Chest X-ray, PA view. Patient: 64 years old, sex M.
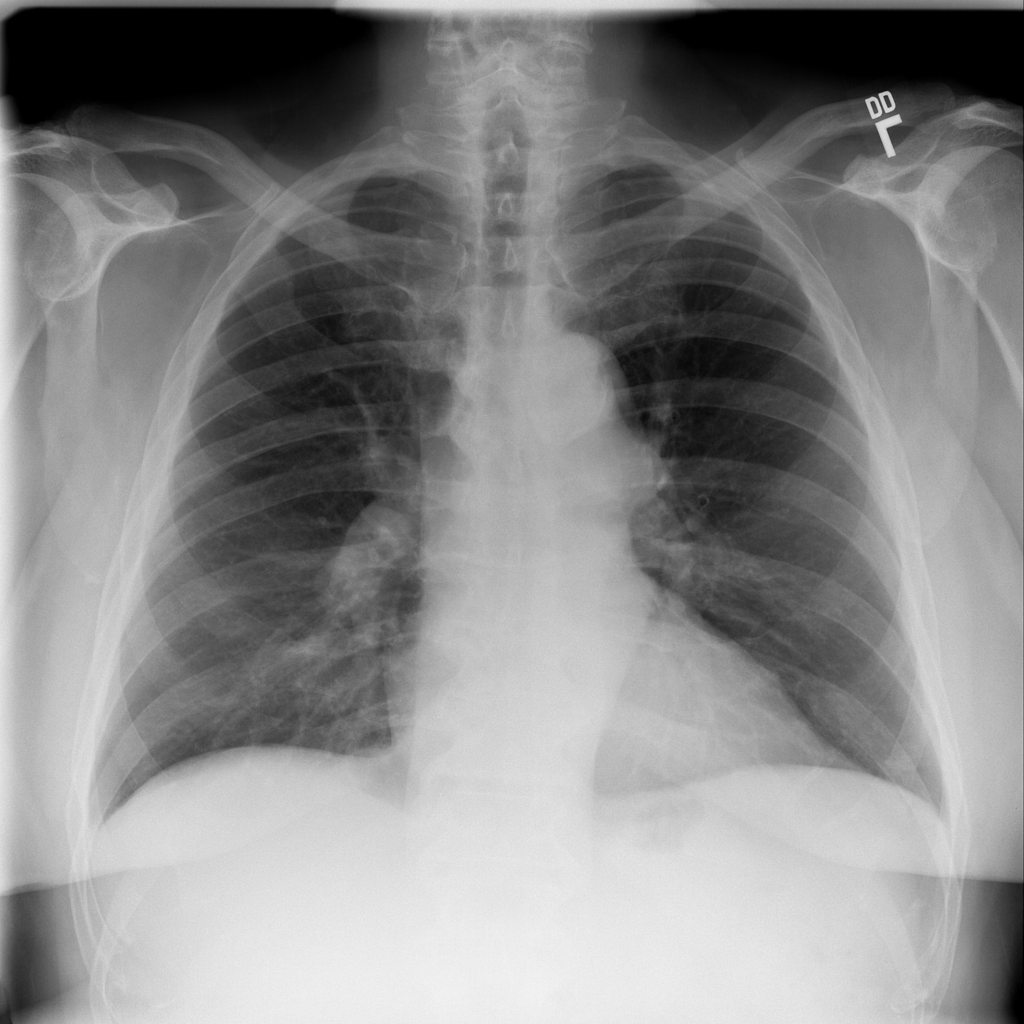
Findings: No Finding